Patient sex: M
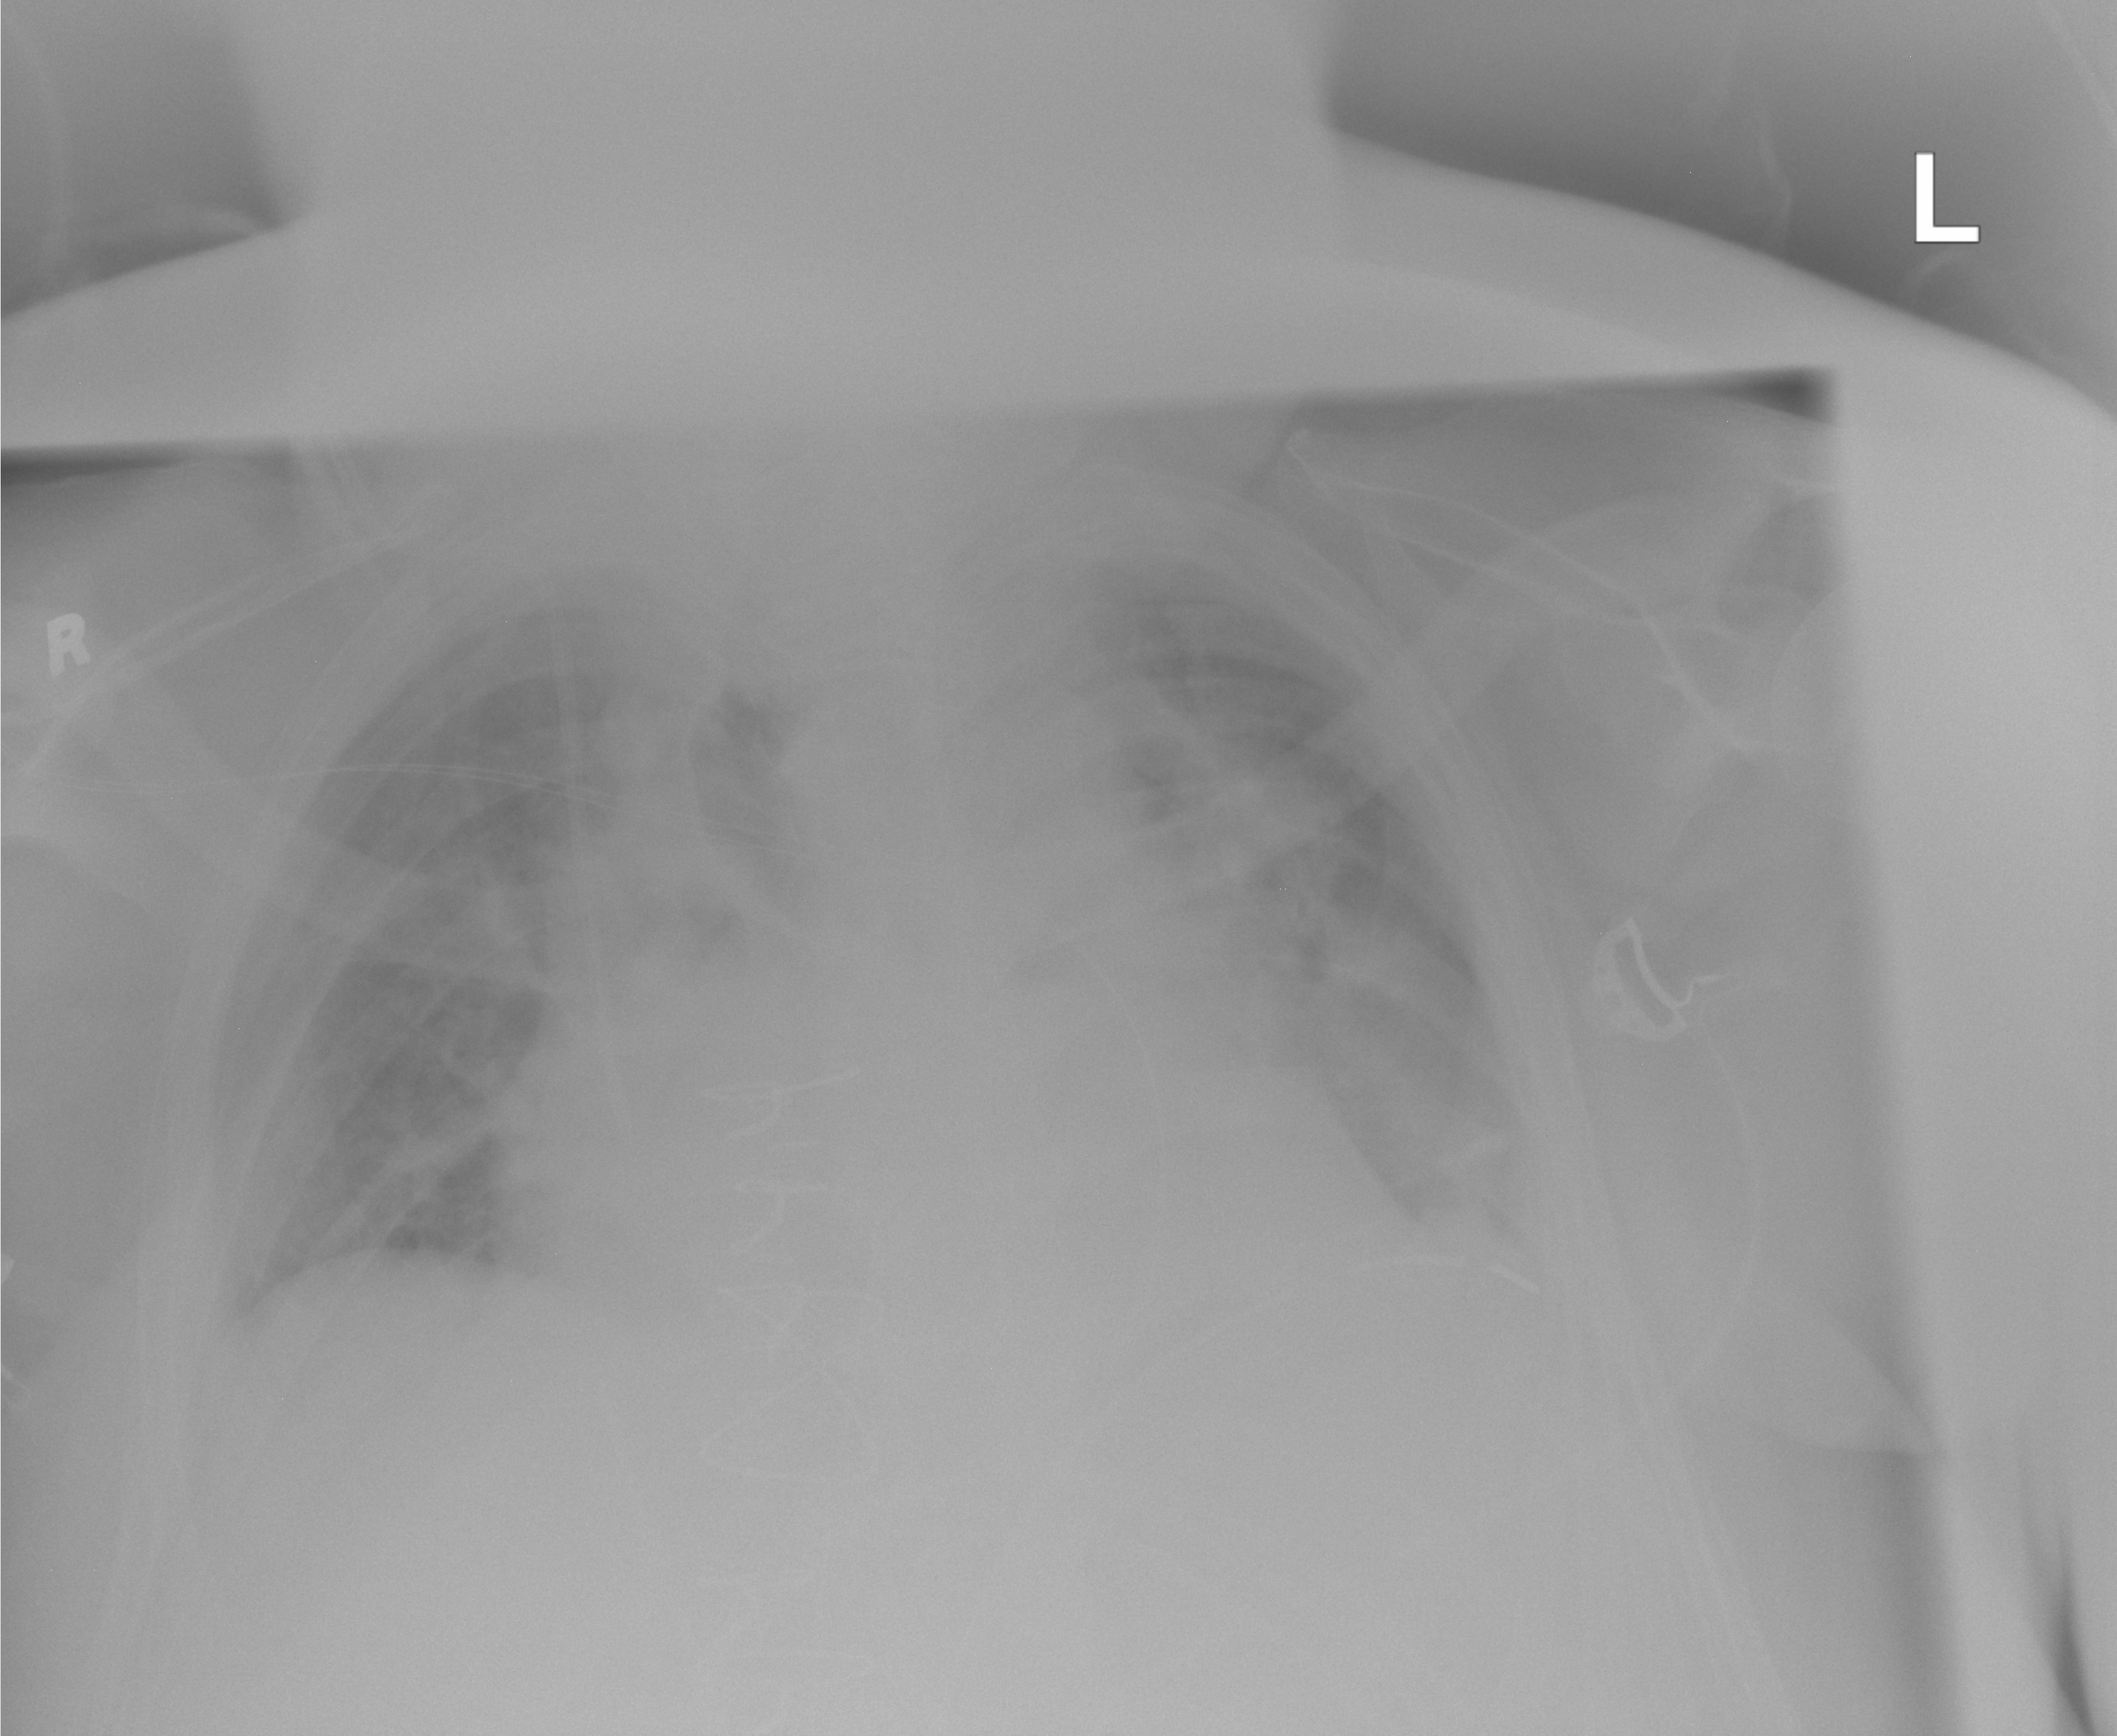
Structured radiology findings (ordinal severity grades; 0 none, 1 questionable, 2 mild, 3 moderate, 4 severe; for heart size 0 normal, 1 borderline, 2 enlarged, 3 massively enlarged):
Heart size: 2
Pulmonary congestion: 2
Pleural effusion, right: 0
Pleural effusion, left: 2
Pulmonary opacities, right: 0
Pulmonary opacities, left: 2
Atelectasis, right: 2
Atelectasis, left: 2